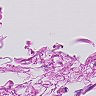
Metastatic tissue present: no